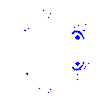
Particle: kaon